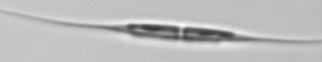
Label: Cylindrotheca